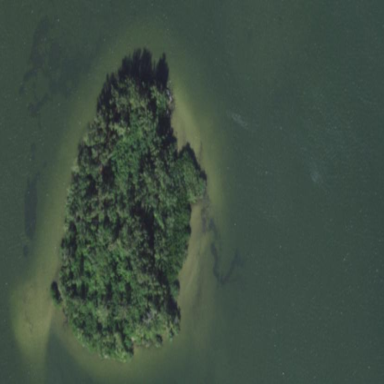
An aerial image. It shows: Islet.